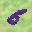
Label: 5